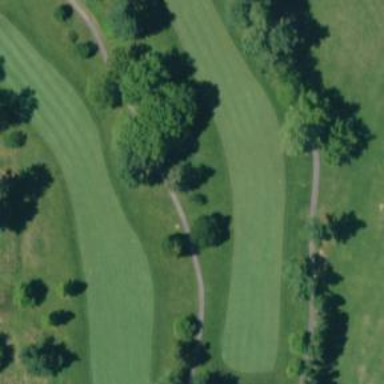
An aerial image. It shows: Golf hole.